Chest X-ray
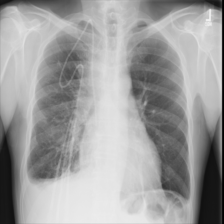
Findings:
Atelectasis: negative
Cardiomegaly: negative
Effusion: positive
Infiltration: negative
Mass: positive
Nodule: negative
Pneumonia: negative
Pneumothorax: negative
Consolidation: negative
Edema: negative
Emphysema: negative
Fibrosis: negative
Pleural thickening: negative
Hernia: negative